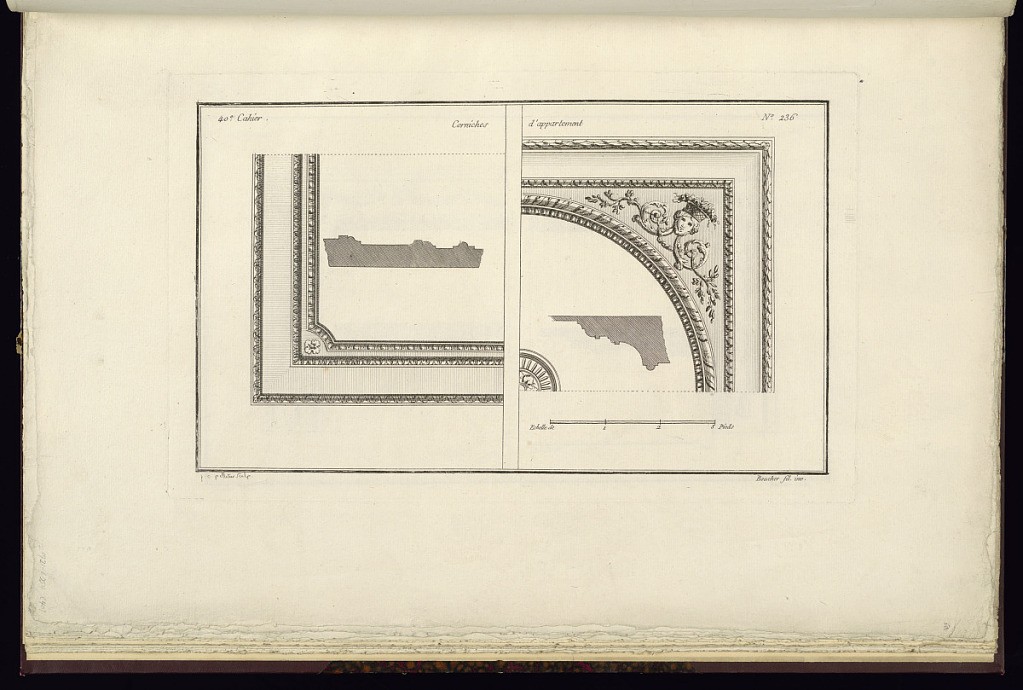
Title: Corniches d'appartement
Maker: Juste-François Boucher, French, 1736 – 1782
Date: ca. 1775
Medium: Engraving on off white laid paper
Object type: Print
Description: Designs for cornices for an apartment, decorated with ornament motifs including lamb tongue, egg and dart, fluting, a mascaron with scrolling acanthus leaves, and ribbon twist. The profiles of the cornices are set in the center. The plate is signed.